Interaction volume radius: 10 \u00c5
Interaction volume height: 10 \u00c5
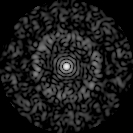
Disorder parameter: 0.819